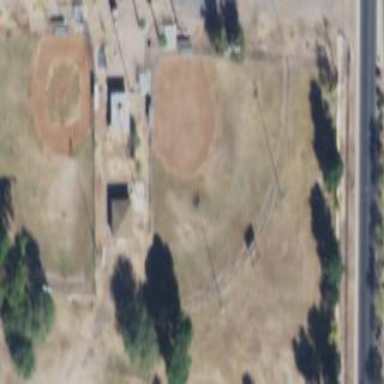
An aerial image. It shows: Softball pitch for leisure and sport activities.